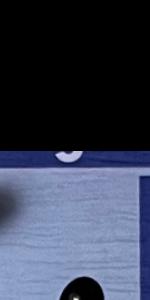
Label: Empty